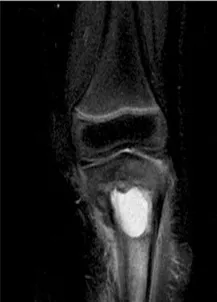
Magnetic resonance imaging findings. (B) The fat-suppressed T2-weighted image revealed very high signal intensity of the central part of the lesion.
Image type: radiology (mri)